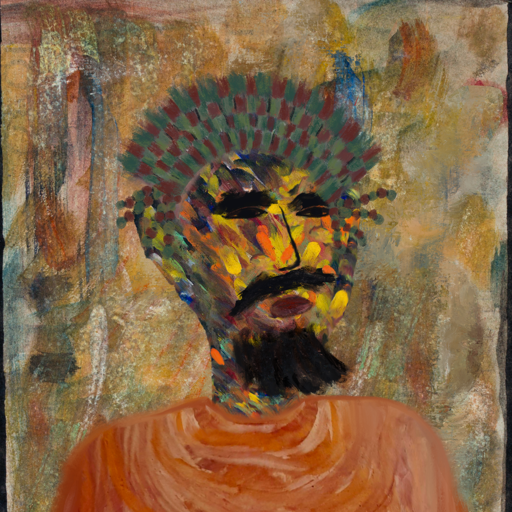
Background: Pipe, Head And Neck Side: An_Impression, Face Side: Mosgoul, Bust: Pious_Lady, Hair Side: Blank, Head Accessory: After_Raid_Crown, Second Necklace: Blank, Necklace: Blank, Baby: Blank